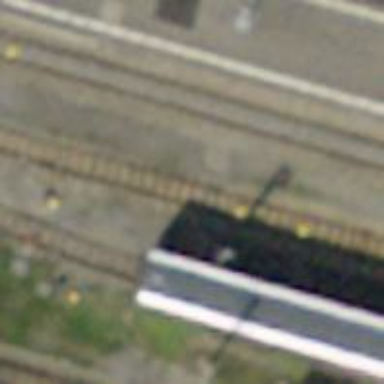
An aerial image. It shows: Narrow-gauge railway siding with electrified contact line.